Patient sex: M
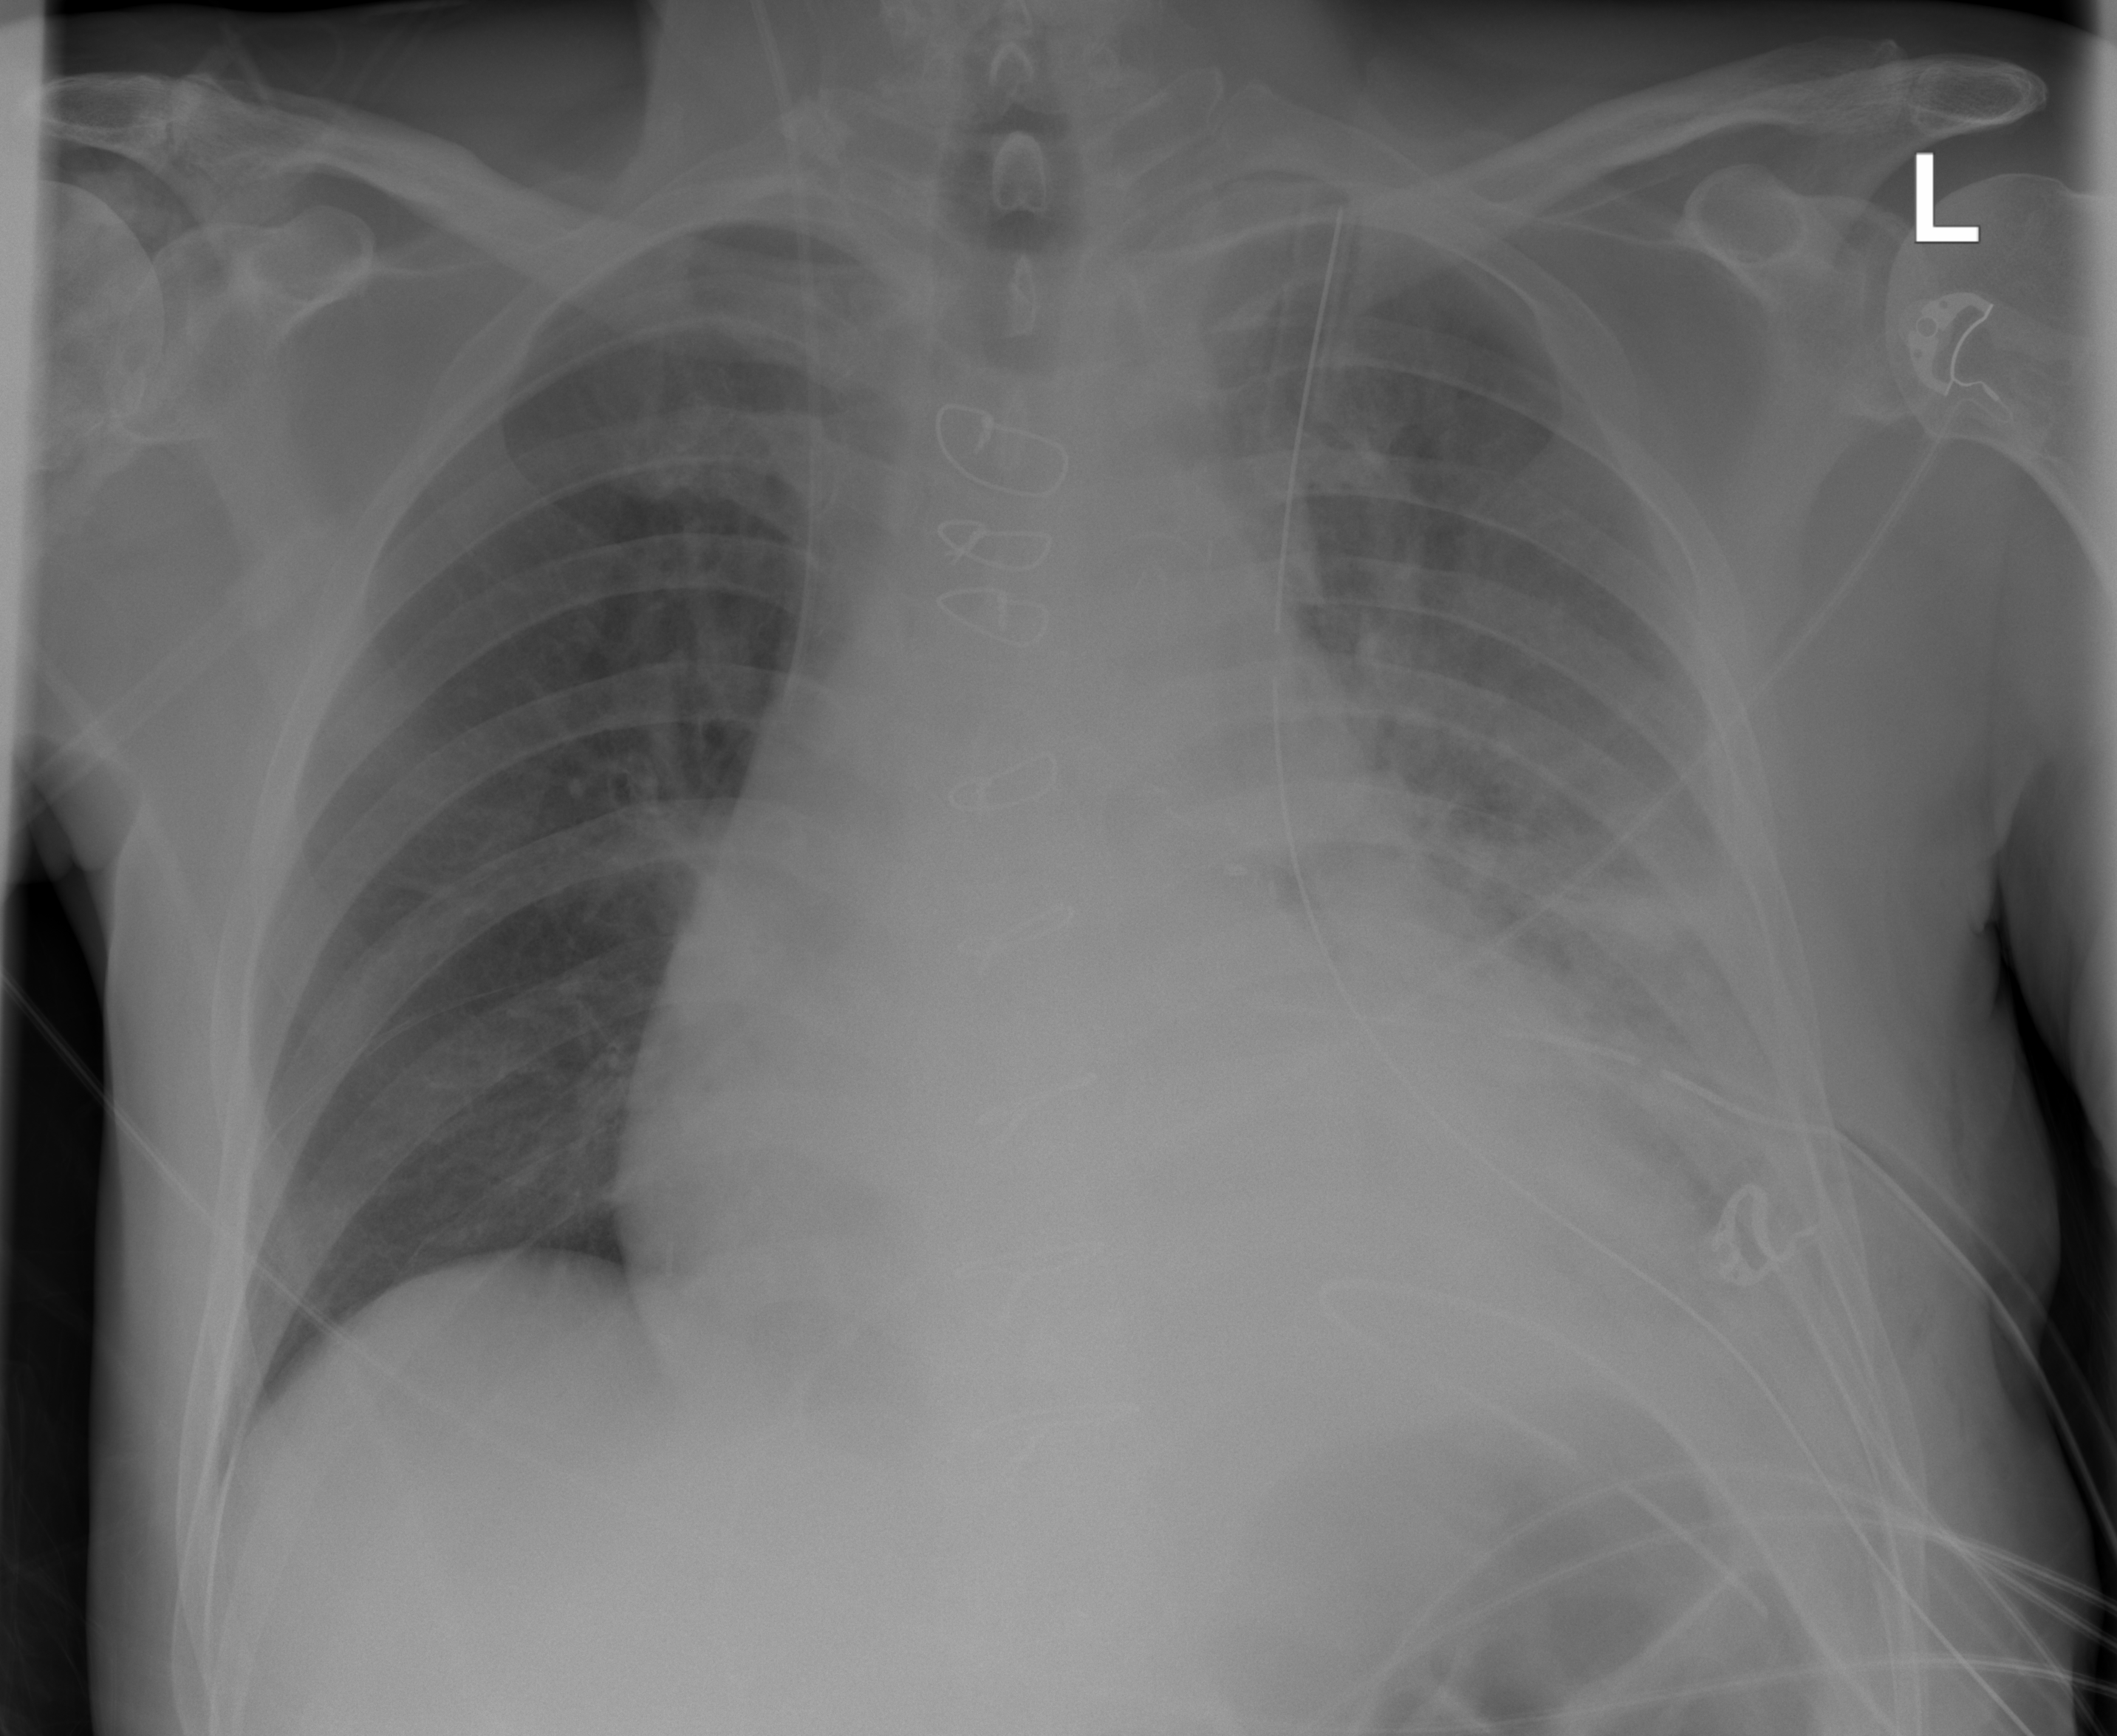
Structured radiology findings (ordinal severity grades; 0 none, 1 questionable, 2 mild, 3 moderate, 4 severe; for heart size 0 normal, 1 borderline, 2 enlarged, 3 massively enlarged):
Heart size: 2
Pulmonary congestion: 0
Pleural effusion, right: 0
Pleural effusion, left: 2
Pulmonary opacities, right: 0
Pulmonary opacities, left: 1
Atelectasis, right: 0
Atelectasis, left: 2